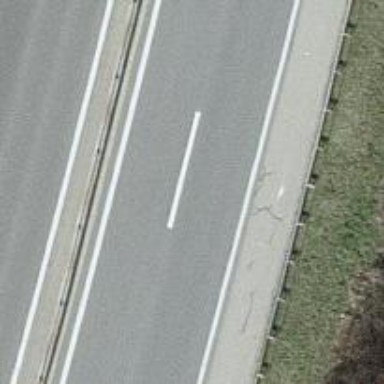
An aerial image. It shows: View of motorway.